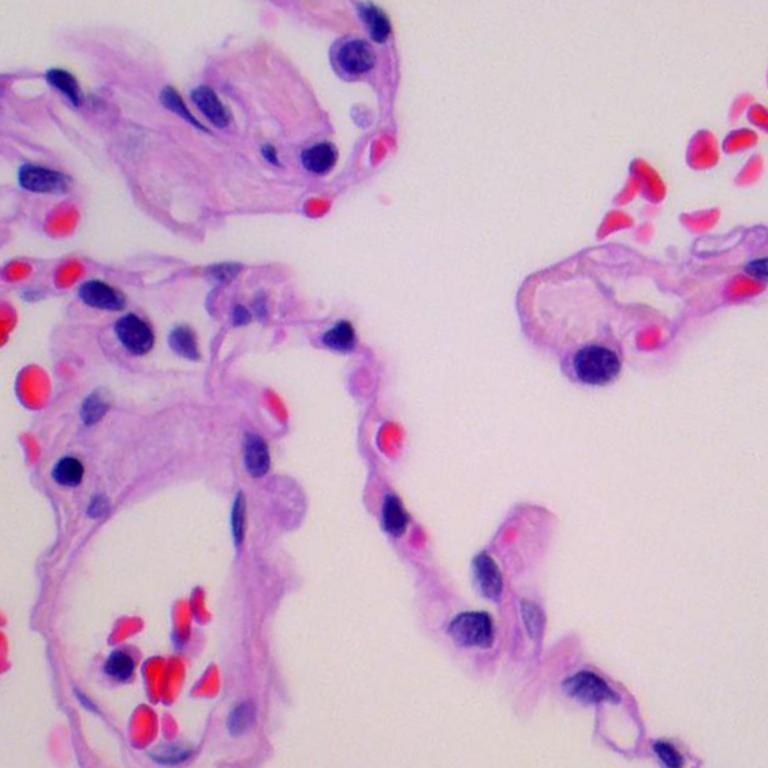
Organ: lung
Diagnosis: benign